Question: I am developing a JAX-WS Web Service to download a file from a SFTP Site. I use the following code to read the file.
'''
channelSftp.cd(sftpHostPath); //sftpHostPath = Path from where file is to be downloaded
inputStream = channelSftp.get(fileName + "." + fileExtn);
'''
which returns an object of 'java.io.InputStream'. This object needs to be returned by the web service as a 'DataHandler' object.
To achieve this, I created a class 'InputStreamDataSource' which implements 'DataSource' and used it to create the object of 'DataHander' as
'''
returnFile = new DataHandler(new InputStreamDataSource(inputStream));
'''
which in turn is returned by the Web Method.
Now, while running the code from SoapUI by enabling MTOM, I get the following output.

Please note in the attachment that the file size is 0 and the file name is also not specific.
: 'DataHandler''java.io.File'
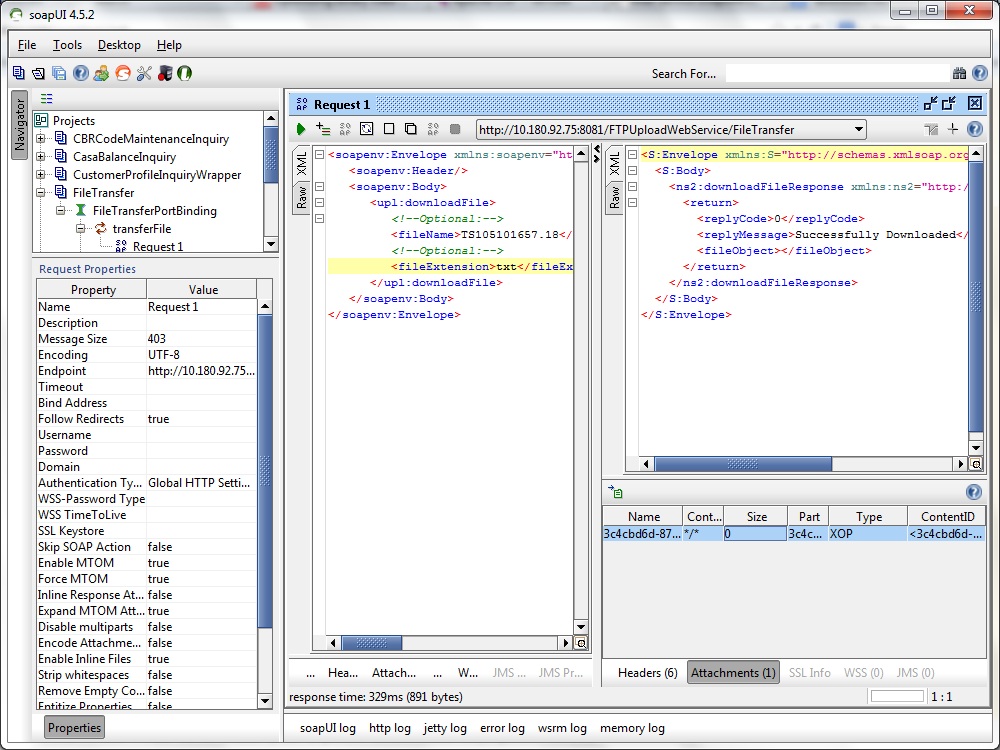
Answer: I was able to solve the issue by creating a 'DataHandler' using 'byte' array.
'''
buffer = new byte[1024];
bufferedInputStream = new BufferedInputStream(inputStream);
byteArrayOutputStream = new ByteArrayOutputStream();
while( (readCount = bufferedInputStream.read(buffer)) > 0) {
byteArrayOutputStream.write(buffer, 0, readCount);
}
returnFile = new DataHandler(byteArrayOutputStream.toByteArray(), "application/octet-stream");
'''